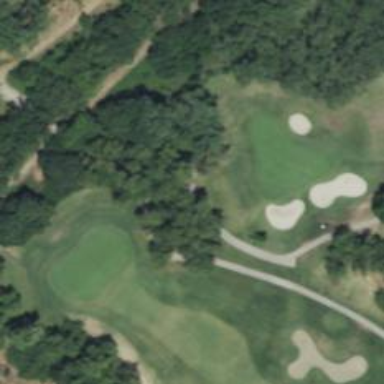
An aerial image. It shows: Path used for both walking and golf.